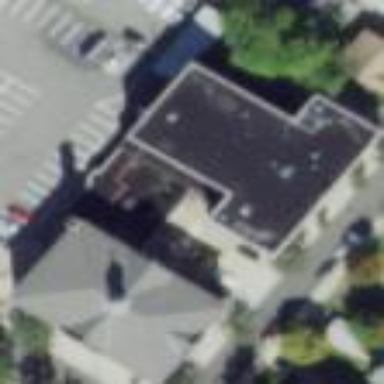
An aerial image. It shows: School building.